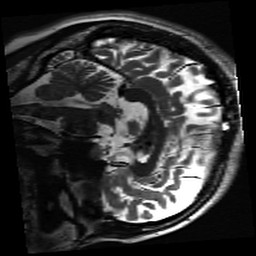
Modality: inplaneT2
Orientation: sagittal